Question: I tried following code with following designed model.
First call to 'SaveChanges()' is succeed but not when it comes to second call.
I have already worked 18 hours on this and can't figure out what is the problem.
Specially when I can achieve the code goal manually with MSSQL server explorer !
Can anyone provide me a solution ?

'''
var mc = new Model1Container1();
mc.Categories.Add(new Category() { Text = "Laptop" });
mc.Categories.Add(new Category() { Text = "TV" });
mc.SaveChanges();
var cat = mc.Categories.Where(c => c.Text == "Laptop").FirstOrDefault();
CKey ck = new CKey() { Key = "RAM" };
cat.CKeys.Add(ck);
for (int i = 1; i < 100; i++)
{
var ia = new Item() { Text = "MSI GX780-R", Category = cat };
ia.CProperties.Add(new CProperty() { Value = "4GB", CKey = ck });
mc.Items.Add(ia);
mc.SaveChanges();
}
'''
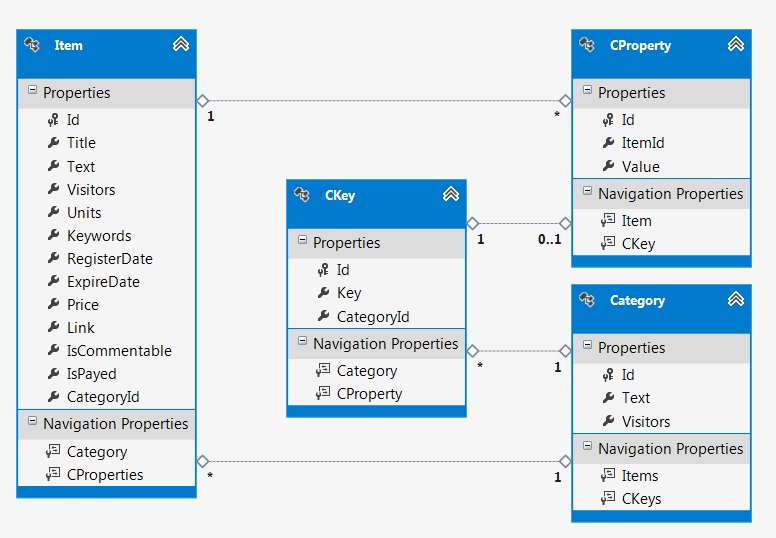
Answer: You are trying to associate the same 'CKey' instance to 100 instances of 'CProperty', but according to the graph of multiplicities, a given instance of 'CKey' can only be associated to at most 1 'CProperty'.
Either create a new instance of 'CKey' in each iteration of the loop, or modify your schema.